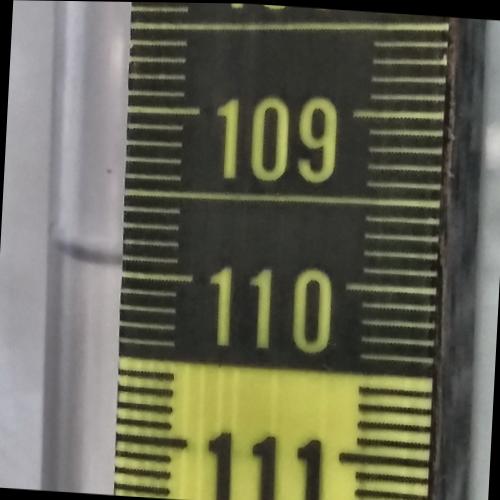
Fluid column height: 109.9 cm